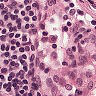
Metastatic tissue present: no